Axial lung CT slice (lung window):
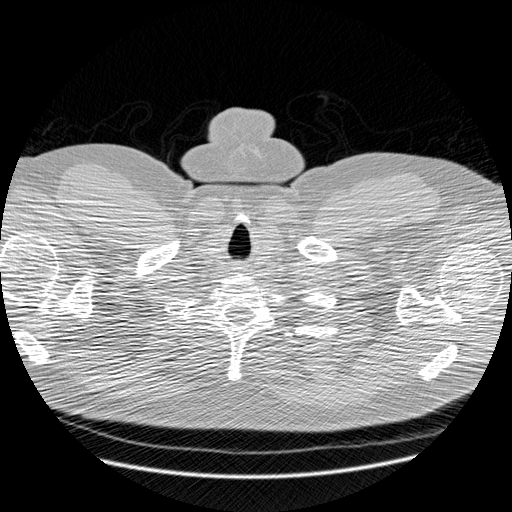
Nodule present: no